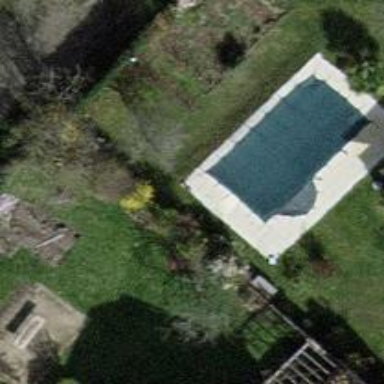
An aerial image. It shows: Swimming pool located in leisure land.